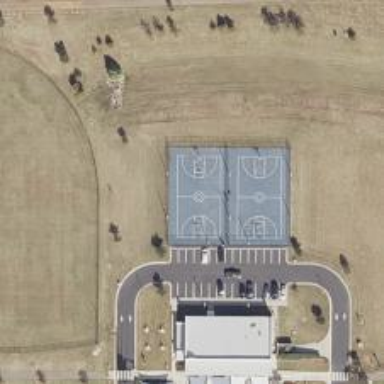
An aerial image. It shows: Basketball court in the leisure land pitch.